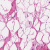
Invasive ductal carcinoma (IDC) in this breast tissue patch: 0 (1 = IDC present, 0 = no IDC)